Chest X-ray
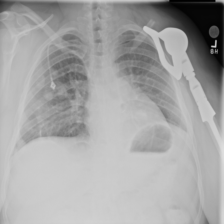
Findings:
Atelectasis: positive
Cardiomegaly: negative
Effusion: negative
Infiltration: positive
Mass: negative
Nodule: negative
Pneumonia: negative
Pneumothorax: negative
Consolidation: negative
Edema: negative
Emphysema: negative
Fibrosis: negative
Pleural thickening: negative
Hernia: negative